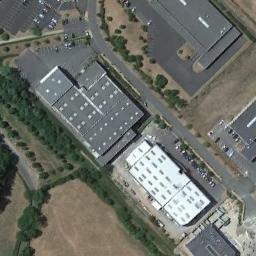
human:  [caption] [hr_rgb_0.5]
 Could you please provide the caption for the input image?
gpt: Neatly planned factories and roads in an industrial area with good greening .

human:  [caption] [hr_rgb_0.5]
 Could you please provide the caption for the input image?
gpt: There are some gray buildings and a white building on the industrial area .

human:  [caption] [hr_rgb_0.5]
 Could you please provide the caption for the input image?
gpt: There are trees next to the industrial area .

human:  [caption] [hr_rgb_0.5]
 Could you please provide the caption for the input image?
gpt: The industrial area has a white building and some neatly arranged gray buildings and a road goes through the industrial area .

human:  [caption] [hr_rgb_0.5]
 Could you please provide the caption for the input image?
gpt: Many cars are in the parking lot next to the industrial area .